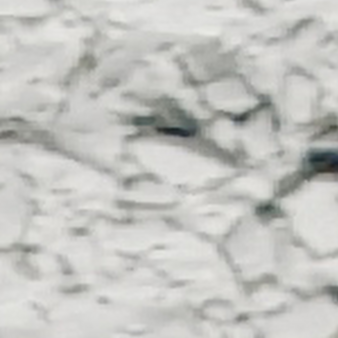
Label: bouldering_area